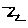
Label: zigzag